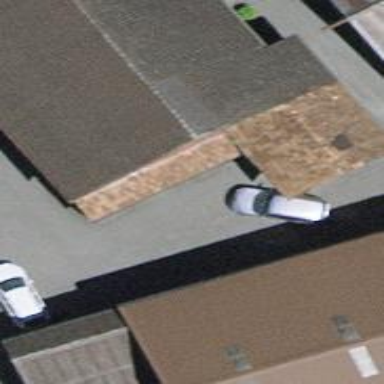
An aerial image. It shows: Barn.